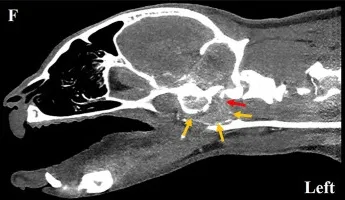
Computed tomography images of a 7-year-old American short hair cat with left-sided middle ear adenocarcinoma. Post-contrast. Images of soft tissue mass around the tympanic bulla at each level. The ventral margin of the bulla was disrupted, and a contrast-enhancing mass (orange arrow) around the tympanic bulla was noted (B, D, F). On the sagittal view ,. The hypoglossal canal (red arrow). Were occupied with soft tissue mass.
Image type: radiology (ct)